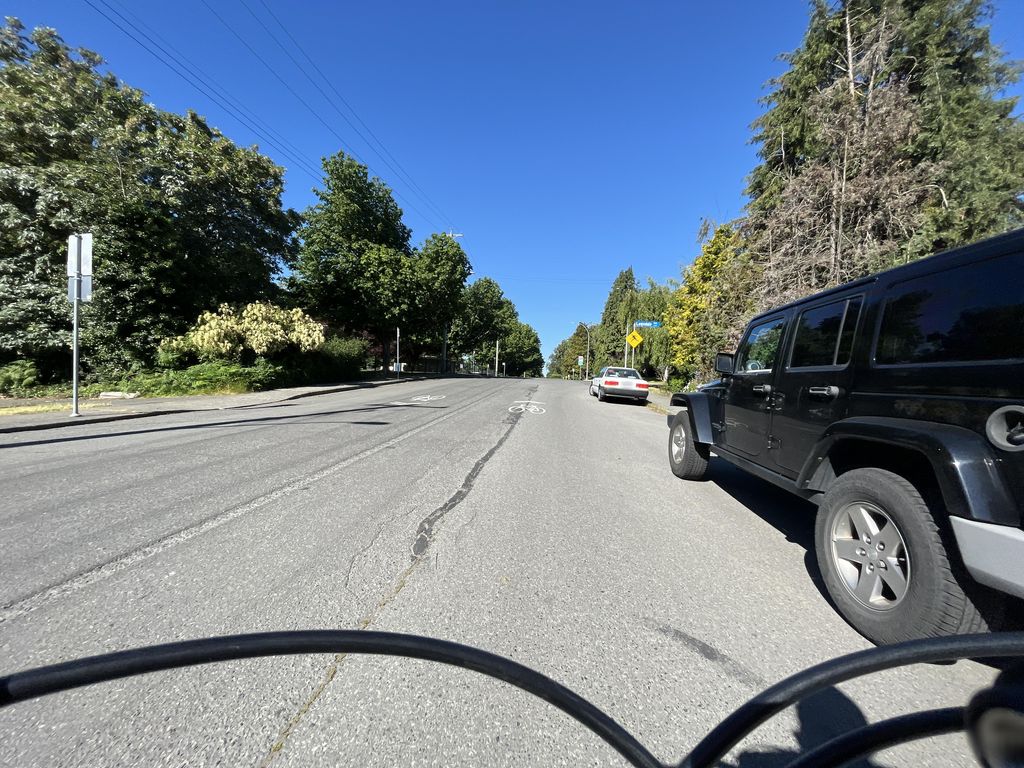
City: victoria